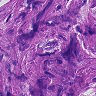
Metastatic tissue present: yes